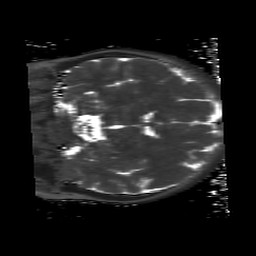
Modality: T2map
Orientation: coronal
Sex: female
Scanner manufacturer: siemens
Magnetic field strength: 3 T
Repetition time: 4 s